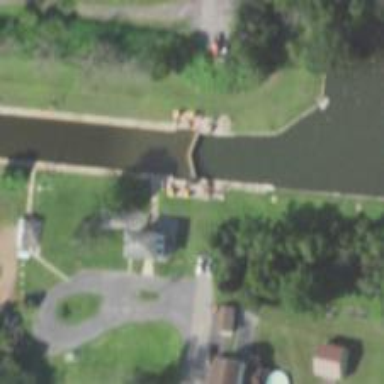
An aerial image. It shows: Lock gate on waterway.